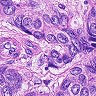
Metastatic tissue present: yes